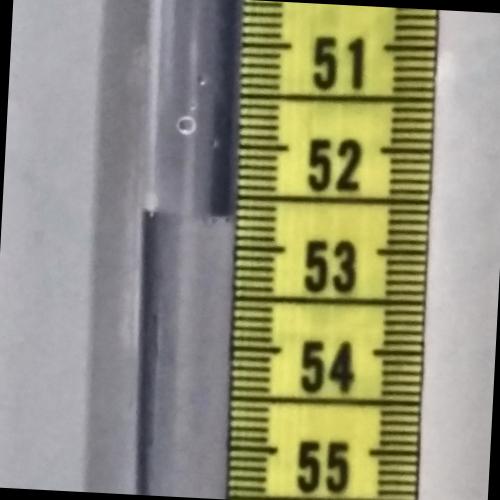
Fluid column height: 52.7 cm